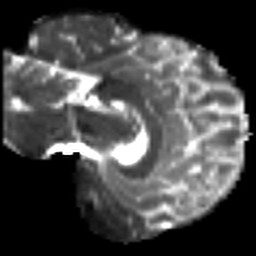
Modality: T2w
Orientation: sagittal
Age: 27
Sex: male
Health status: healthy
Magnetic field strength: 3 T
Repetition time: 9 s
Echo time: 0.093 s